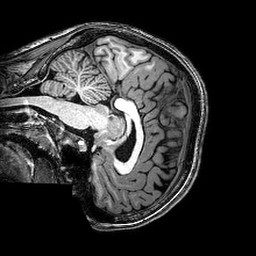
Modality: T1w
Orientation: sagittal
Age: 23
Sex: female
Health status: healthy
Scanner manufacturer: philips
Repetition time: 0.00817 s
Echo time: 0.00374 s